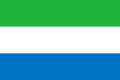
Flag of Sierra Leone